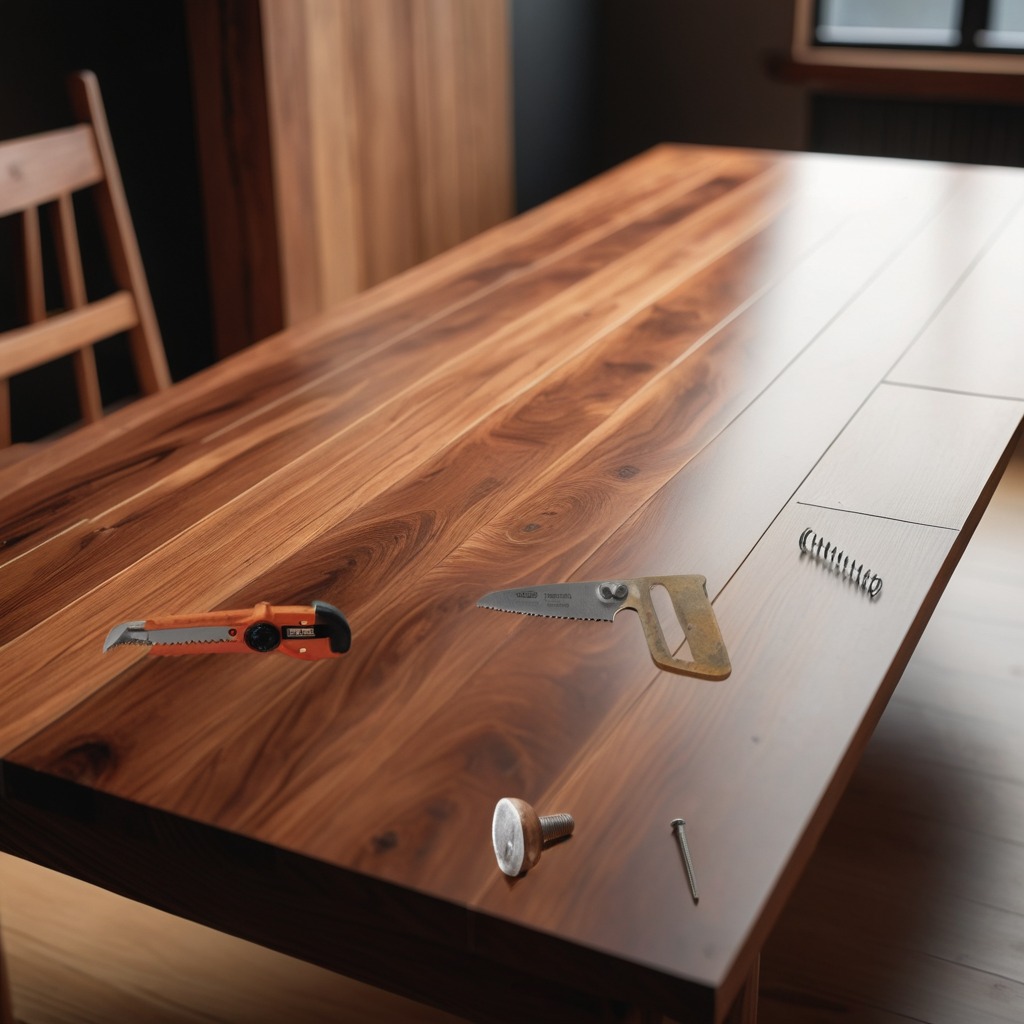
A utility knife, a metal machine screw, an iron nail, a coiled metal spring, and a handheld metal saw are lying on the wooden table.